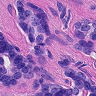
Metastatic tissue present: yes